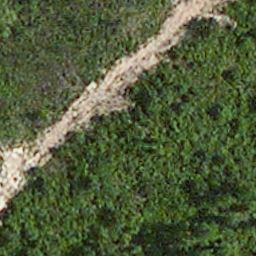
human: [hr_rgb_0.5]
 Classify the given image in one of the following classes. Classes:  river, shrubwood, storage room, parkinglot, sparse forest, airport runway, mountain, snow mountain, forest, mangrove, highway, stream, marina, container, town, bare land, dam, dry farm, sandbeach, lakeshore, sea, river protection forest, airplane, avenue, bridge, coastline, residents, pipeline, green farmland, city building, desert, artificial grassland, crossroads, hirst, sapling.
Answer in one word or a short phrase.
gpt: avenue